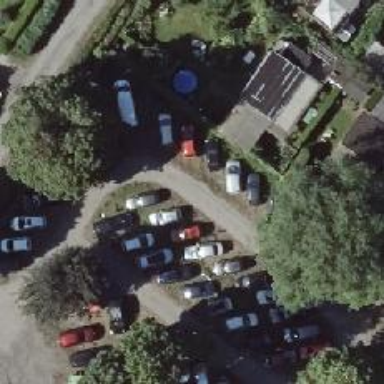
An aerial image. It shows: Parking aisle designated as service road.